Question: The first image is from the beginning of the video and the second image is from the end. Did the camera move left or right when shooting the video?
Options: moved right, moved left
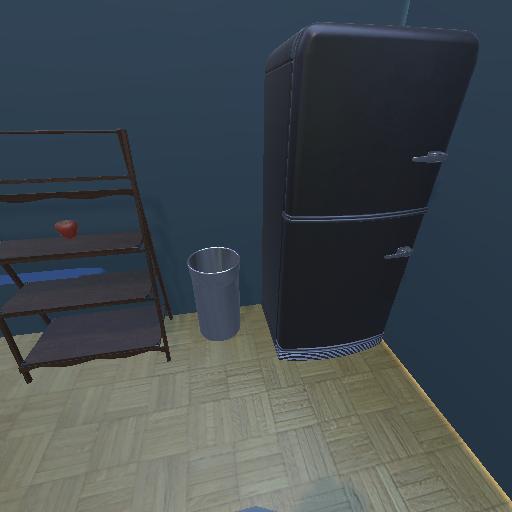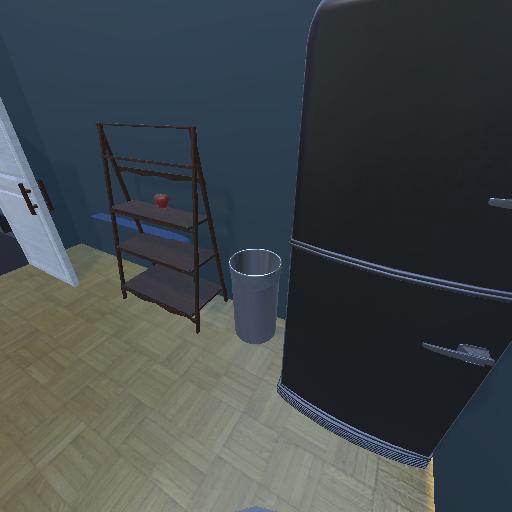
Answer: moved right